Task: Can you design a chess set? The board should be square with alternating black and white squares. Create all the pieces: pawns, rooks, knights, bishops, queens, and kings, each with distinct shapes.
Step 1648:
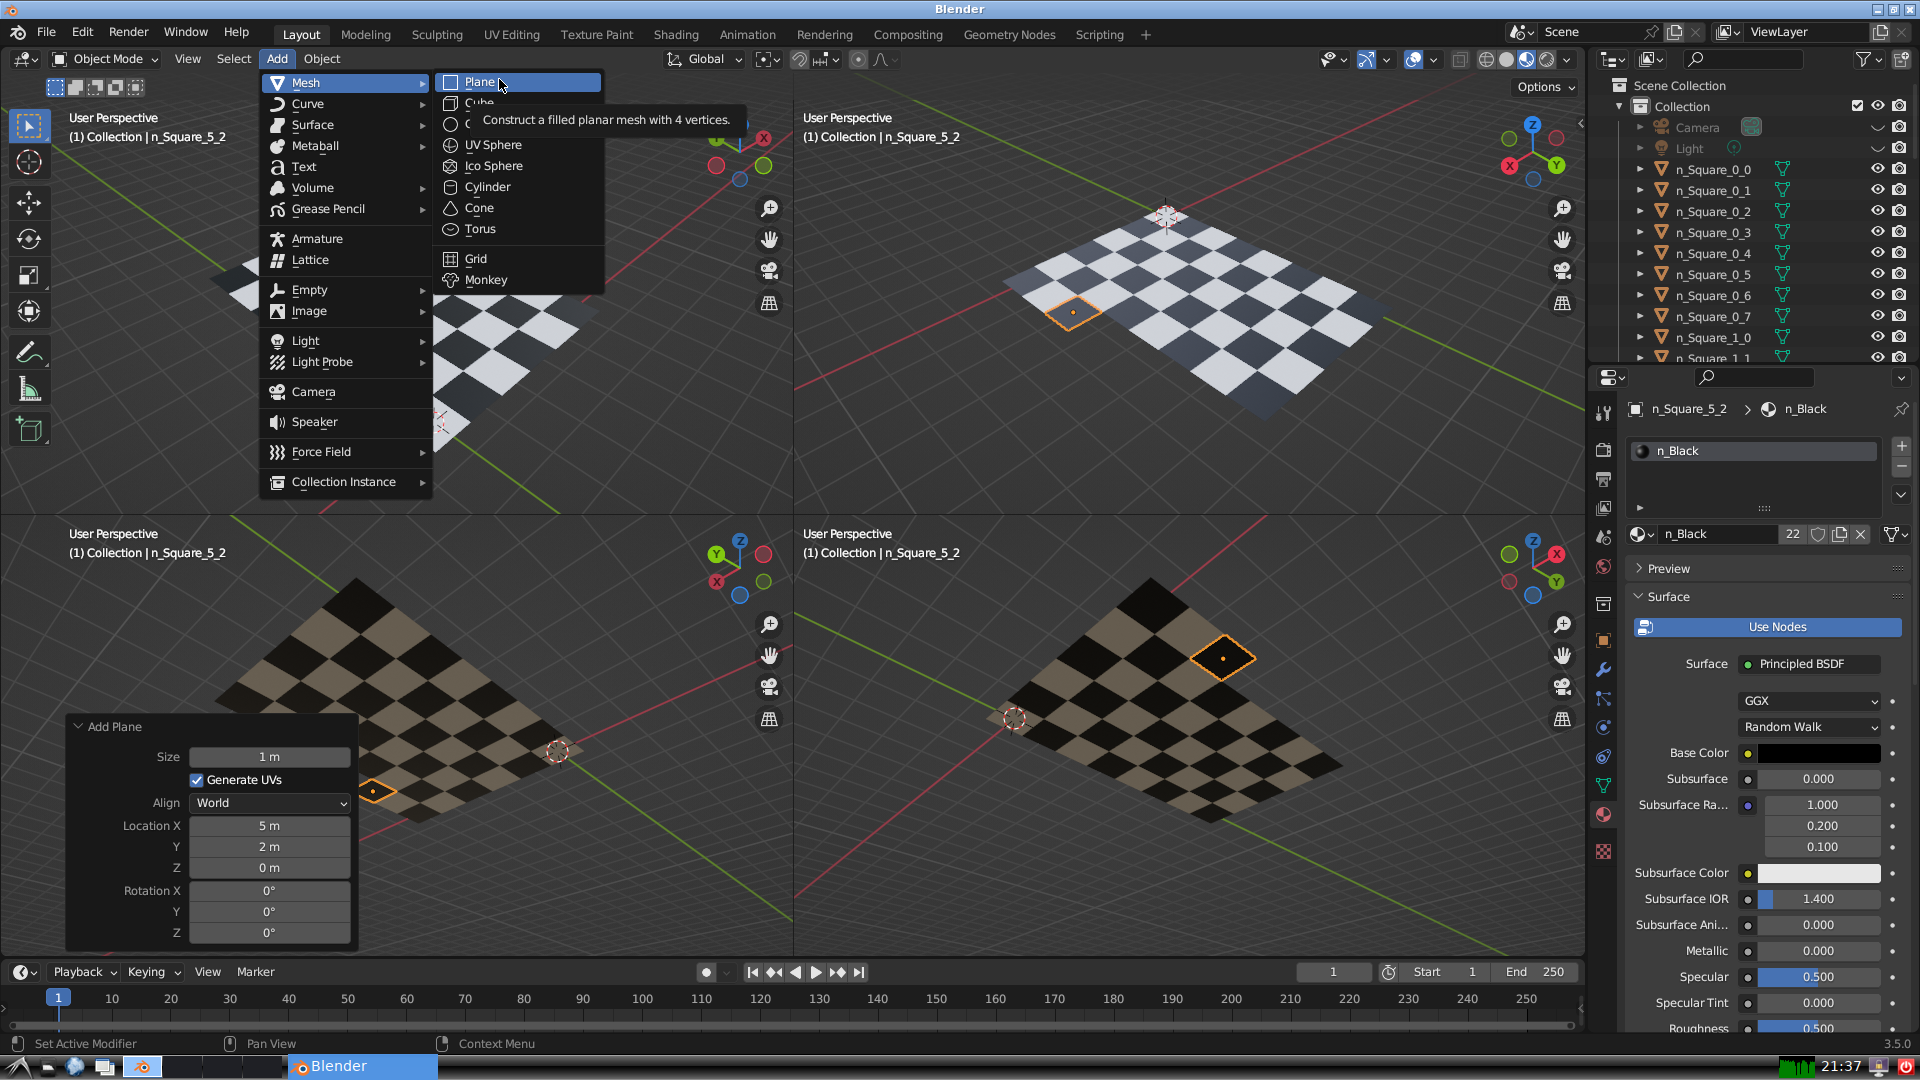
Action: click: no